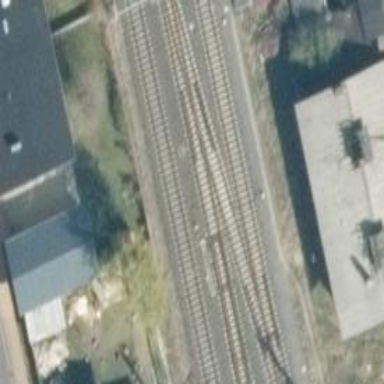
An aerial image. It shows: Railway switch with the turnout on the right side.